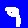
Digit: 9